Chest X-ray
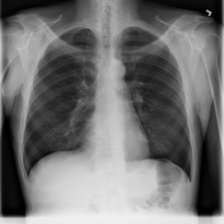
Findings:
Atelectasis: negative
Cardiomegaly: negative
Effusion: positive
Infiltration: negative
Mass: negative
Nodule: negative
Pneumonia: negative
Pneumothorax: negative
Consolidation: negative
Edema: negative
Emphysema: negative
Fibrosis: negative
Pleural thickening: negative
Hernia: negative